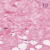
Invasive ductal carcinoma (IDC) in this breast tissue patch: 0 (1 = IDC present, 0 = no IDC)